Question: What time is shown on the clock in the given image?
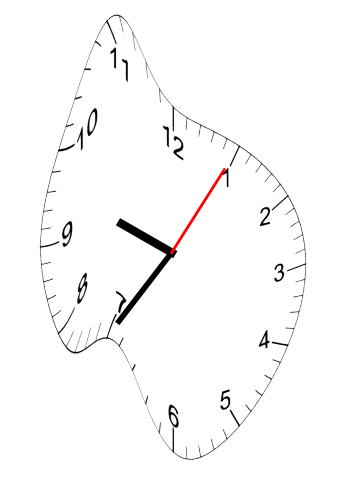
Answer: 09:35:05